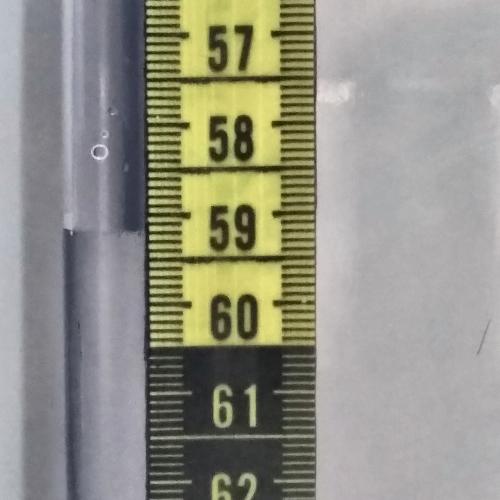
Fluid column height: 59.2 cm